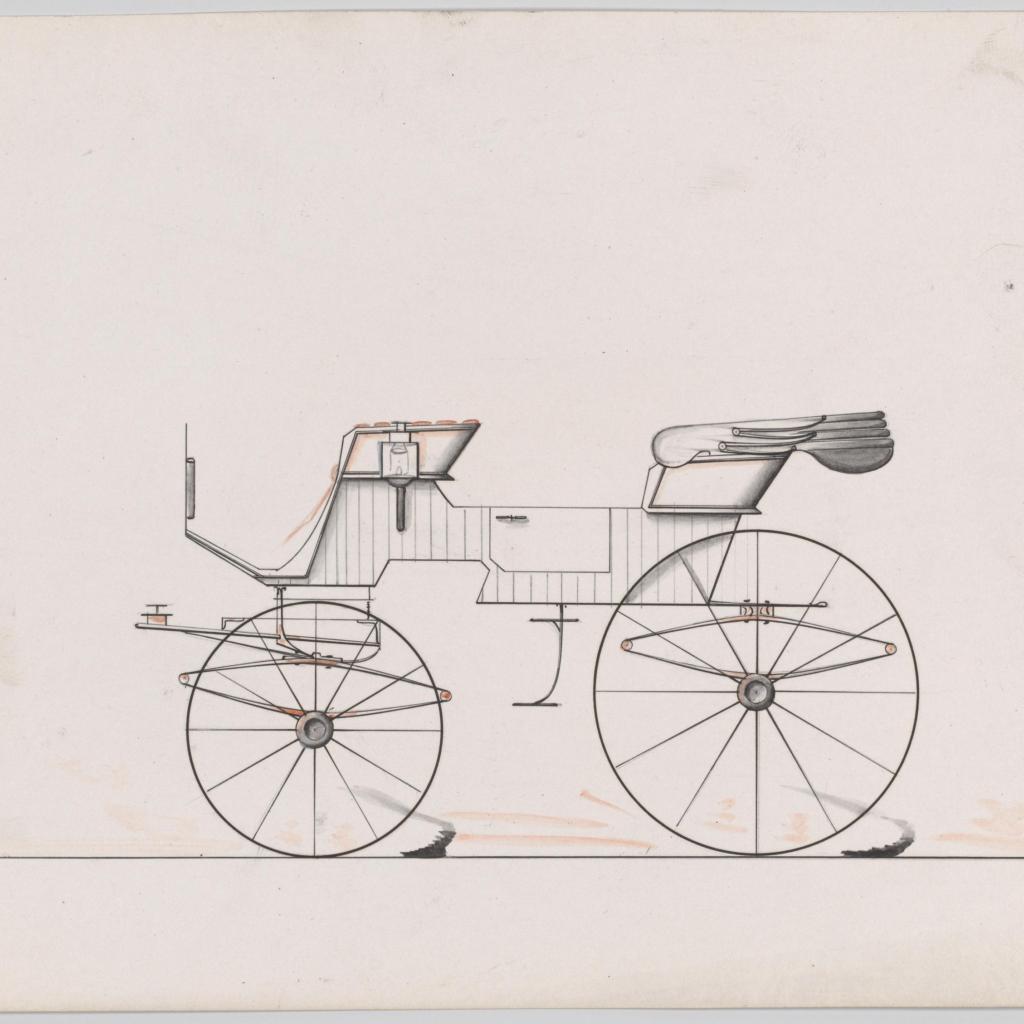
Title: Design for 2 seat Phaeton, no. 3035a
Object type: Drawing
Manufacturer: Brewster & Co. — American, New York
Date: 1874
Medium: Pen and black ink, watercolor and gouache
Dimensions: sheet: 6 1/8 x 9 3/16 in. (15.6 x 23.3 cm)
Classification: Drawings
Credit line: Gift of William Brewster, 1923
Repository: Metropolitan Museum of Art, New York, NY